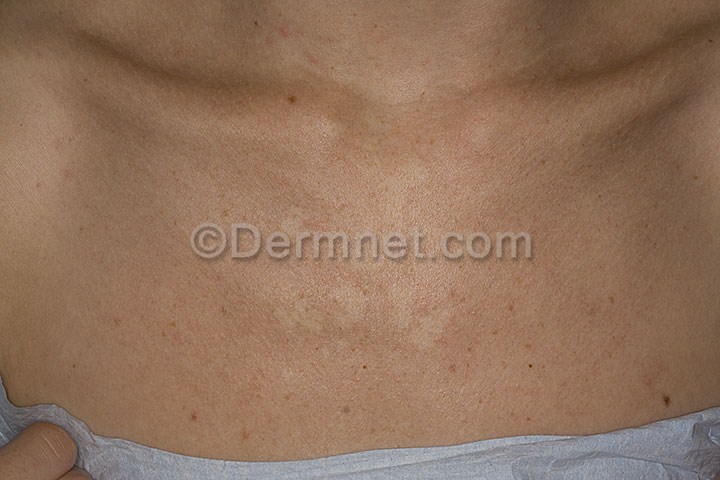
Disease: Light Diseases and Disorders of Pigmentation